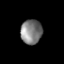
Tissue: lung
Cell type: T cells
Senescence score: 0.2385
Nuclear area (px): 514
Mean DAPI intensity: 125.813